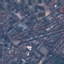
Land use / land cover class: Residential